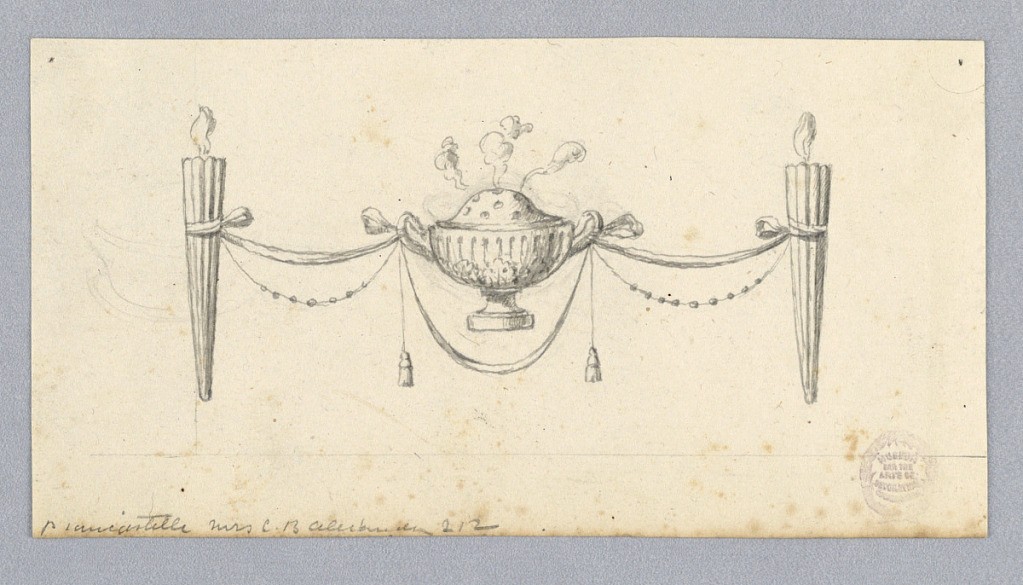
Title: Design for a Frieze
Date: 1820–1830
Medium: Graphite, pen and ink, brush and wash on paper
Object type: Drawing
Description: At center, a smoking brazier with handles. It is supported by festoons tied to torches.